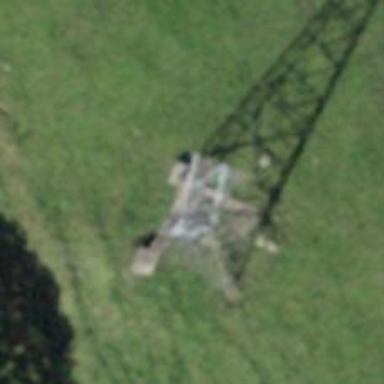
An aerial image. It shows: Pylon used for aerialway.